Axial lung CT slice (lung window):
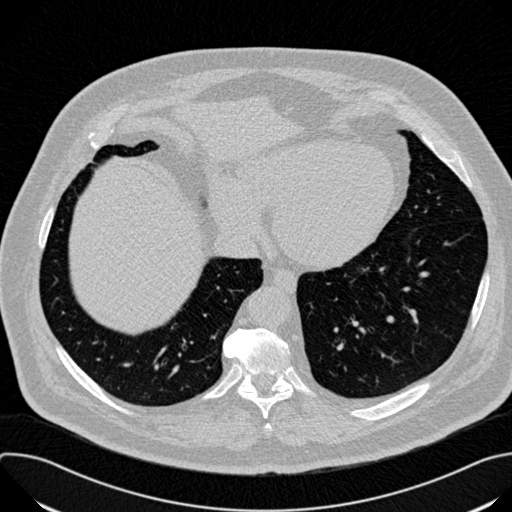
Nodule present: no